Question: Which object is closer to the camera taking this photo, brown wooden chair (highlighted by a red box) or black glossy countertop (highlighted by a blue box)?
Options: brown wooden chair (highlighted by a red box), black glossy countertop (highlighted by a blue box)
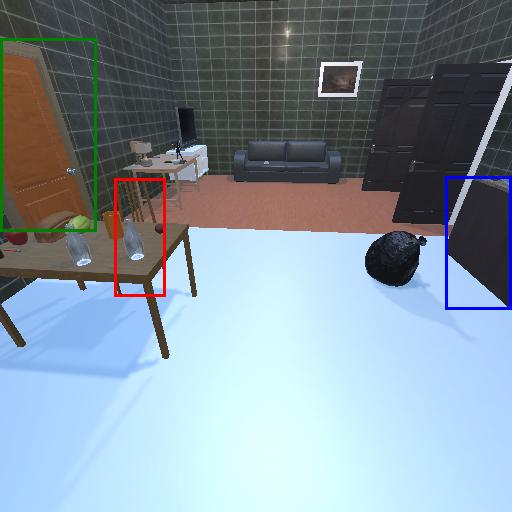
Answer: brown wooden chair (highlighted by a red box)